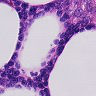
Metastatic tissue present: no